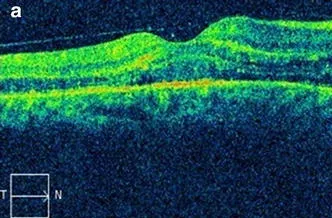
A; Pre treatment OCT of right eye suggestive of macular edema.
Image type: ophthalmic_imaging (oct)